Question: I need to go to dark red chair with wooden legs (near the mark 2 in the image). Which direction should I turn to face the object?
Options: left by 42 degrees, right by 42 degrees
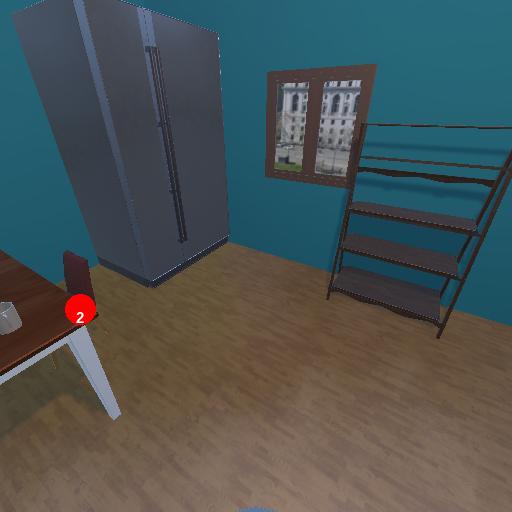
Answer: left by 42 degrees